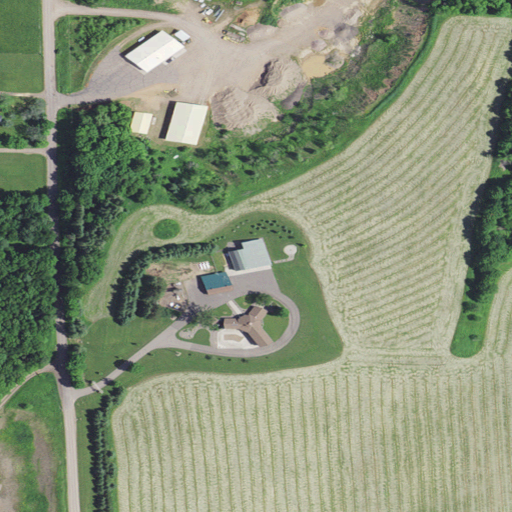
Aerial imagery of mountain in Wisconsin named Hallberg Hill containing cultivated crops, pasture, open development, deciduous forest, mixed forest, barren land, grassland, shrub, low intensity development, and medium intensity development